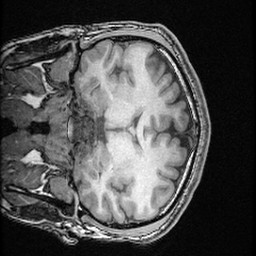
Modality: T1w
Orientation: coronal
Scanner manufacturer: ge
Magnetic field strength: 3 T
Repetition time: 0.008572 s
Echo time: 0.003384 s